Question: I want to create a bmp image in python without using any built-in library, the image like this:

please tell how can I do this?
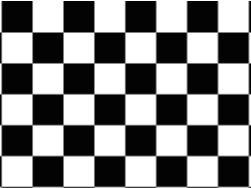
Answer: Using the <URL> you can simply create own BMP file:
'''
import math
import struct
width = 200
height = 200
bits_per_pixel = 24
# bitmap file header
data = 'BM' # Windows 3.1x, 95, NT, ... etc.
data += struct.pack('i', 26 + bits_per_pixel / 8 * width * height) # The size of the BMP file in bytes = header + (color bytes * w * h)
data += struct.pack('h', 0) # Reserved
data += struct.pack('h', 0) # Reserved
data += struct.pack('i', 26) # The offset, i.e. starting address, of the byte where the bitmap image data (pixel array) can be found.
# bitmap header (BITMAPCOREHEADER)
data += struct.pack('i', 12) # The size of this header (12 bytes)
data += struct.pack('h', width) # width
data += struct.pack('h', height) # height
data += struct.pack('h', 1) # The number of color planes, must be 1
data += struct.pack('h', bits_per_pixel) # The number of bits per pixel, which is the color depth of the image. Typical values are 1, 4, 8, 16, 24 and 32.
def rgb_to_bmp_data(r, g, b):
return chr(b) + chr(g) + chr(r)
row_bytes = width * (bits_per_pixel / 8)
row_padding = int(math.ceil(row_bytes / 4.0)) * 4 - row_bytes
for y in xrange(height - 1, -1, -1):
for x in xrange(width):
if (y / 25) % 2:
if (x / 25) % 2:
data += rgb_to_bmp_data(255, 255, 255)
else:
data += rgb_to_bmp_data(0, 0, 0)
else:
if (x / 25) % 2:
data += rgb_to_bmp_data(0, 0, 0)
else:
data += rgb_to_bmp_data(255, 255, 255)
# add padding
data += '' * row_padding
with open('out.bmp', 'wb') as f:
f.write(data)
'''
The image result is close to what you need: